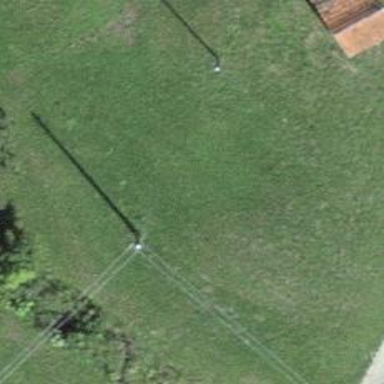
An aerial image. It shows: Minor power line.